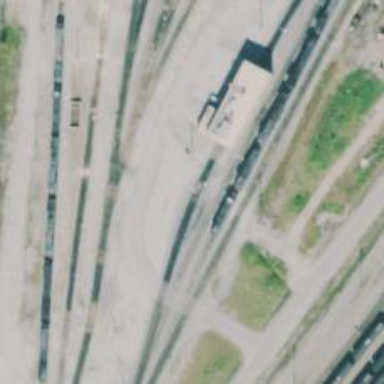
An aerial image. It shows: Railway yard in service.